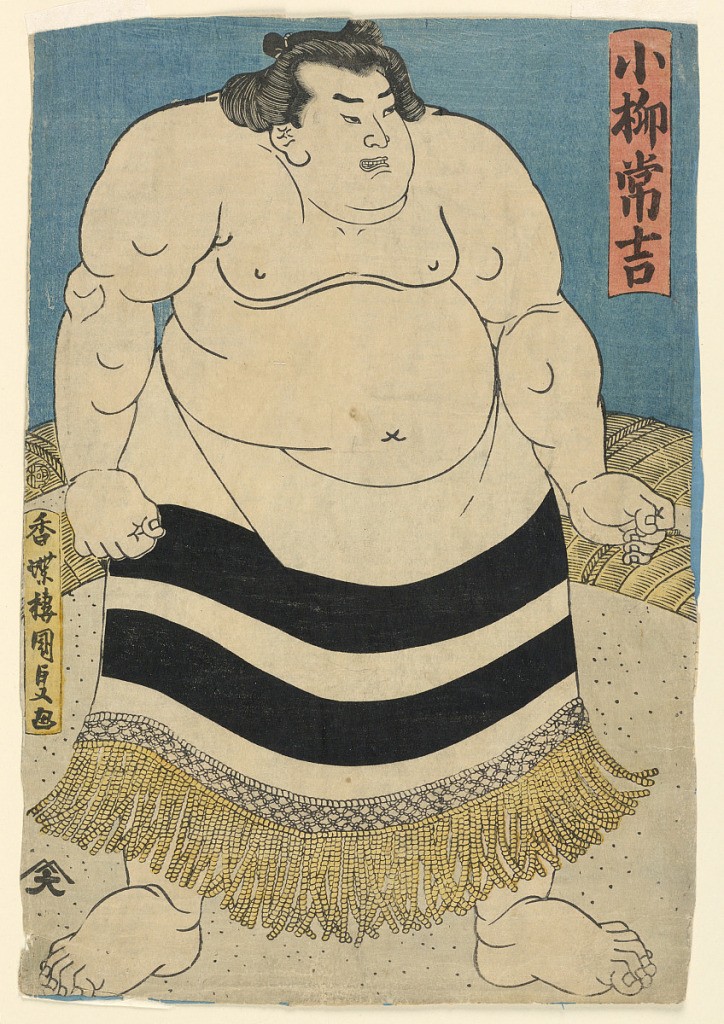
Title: The Sumo Wrestler, Koyanagi Tsunekichi
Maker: Utagawa Kunisada, Japanese, 1786 – 1864
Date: ca. 1840
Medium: Colored woodcut in yellow, blue, red, and black ink on mulberry paper
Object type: Print
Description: Full length figure of a sumo wrestler, wearing a horizontally striped skirt with fringe edge.